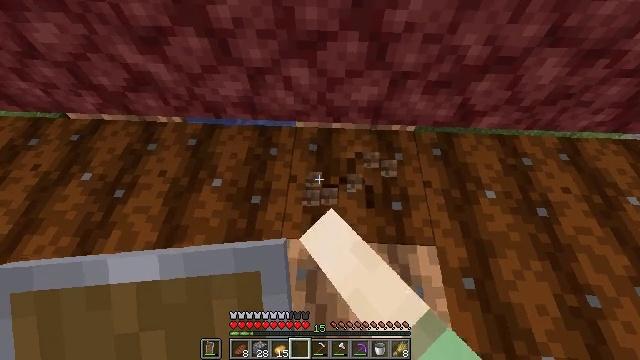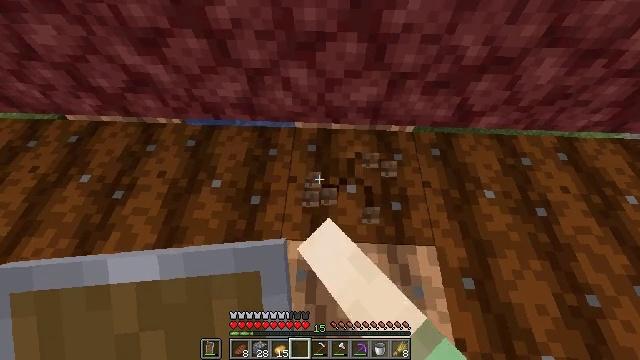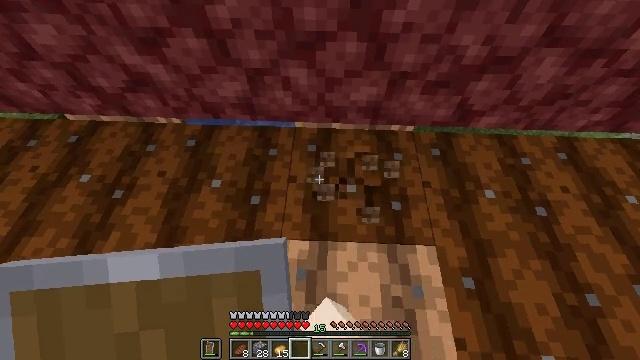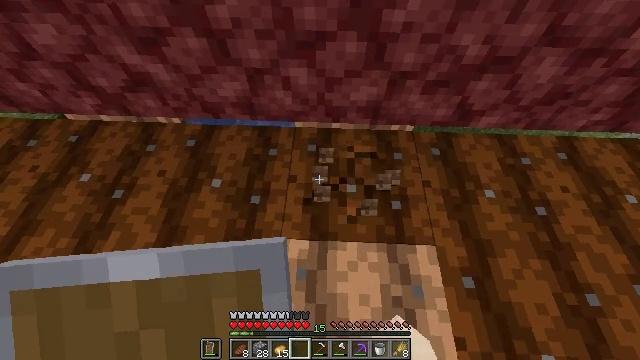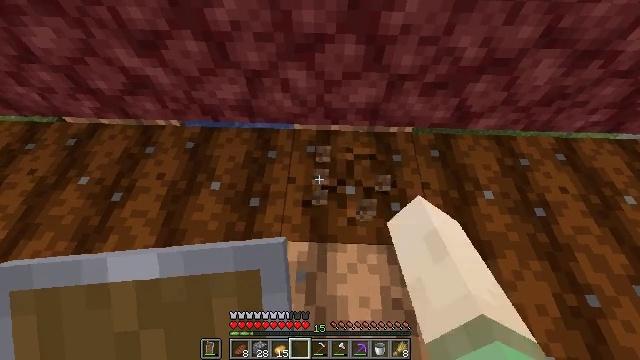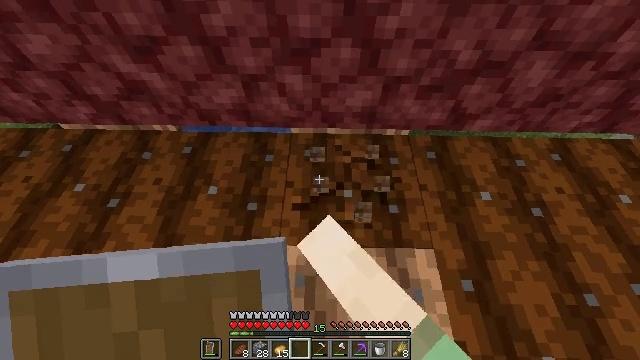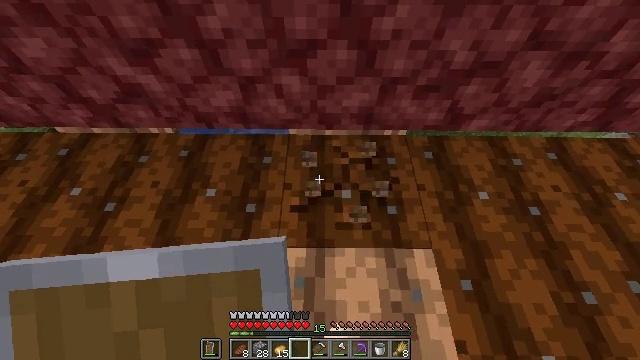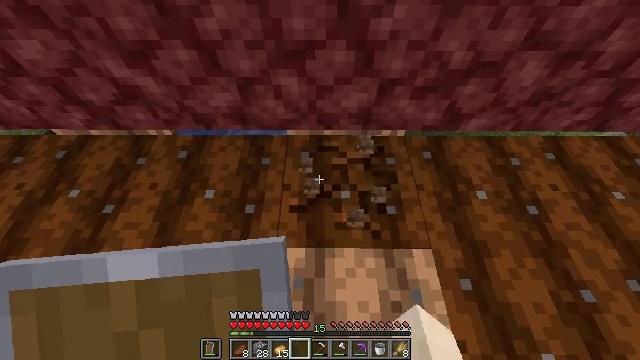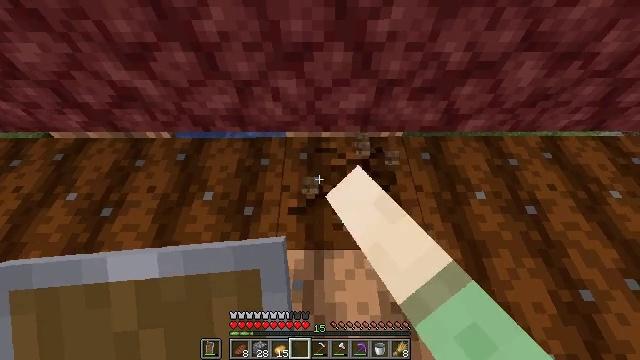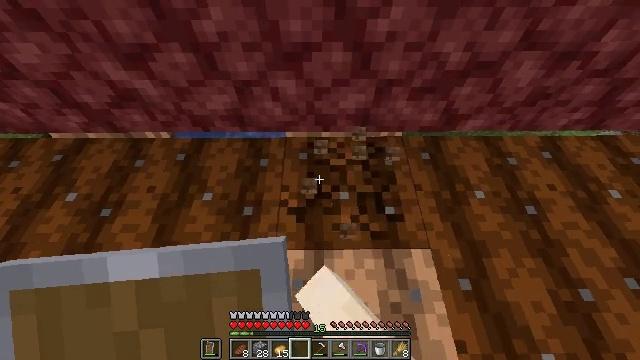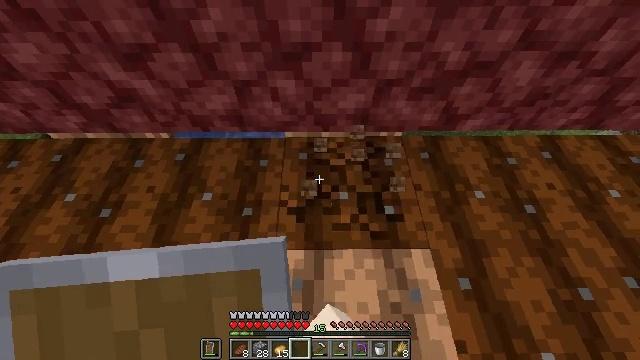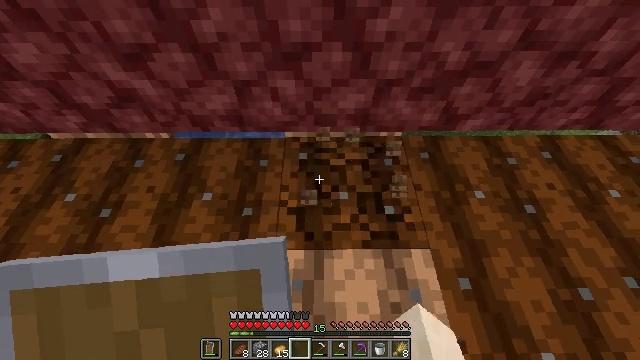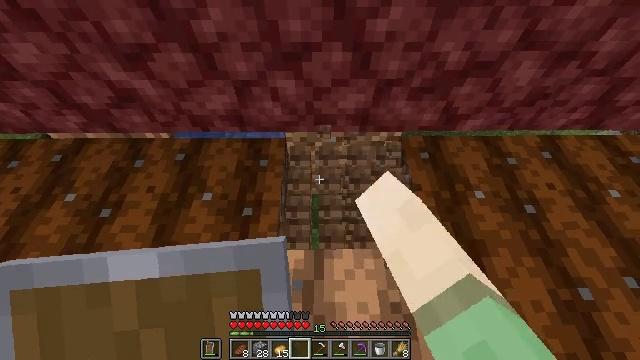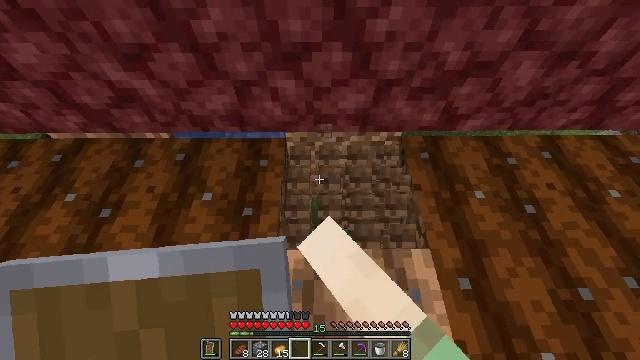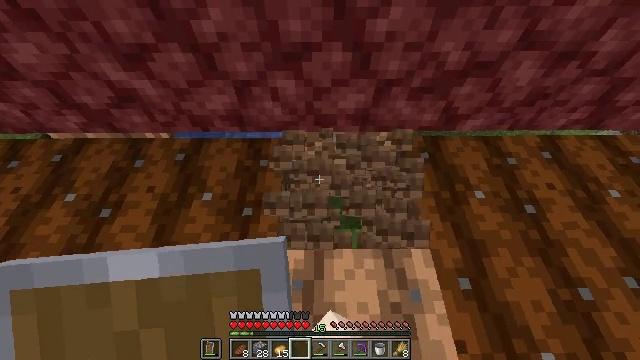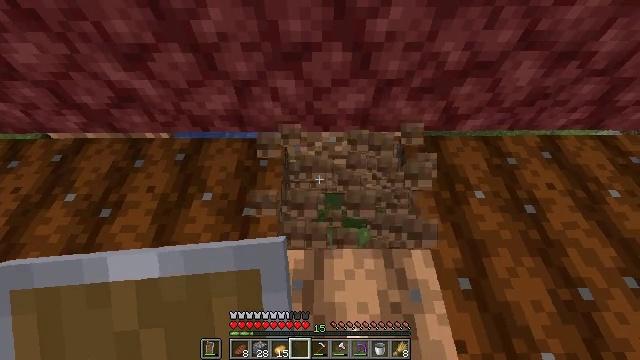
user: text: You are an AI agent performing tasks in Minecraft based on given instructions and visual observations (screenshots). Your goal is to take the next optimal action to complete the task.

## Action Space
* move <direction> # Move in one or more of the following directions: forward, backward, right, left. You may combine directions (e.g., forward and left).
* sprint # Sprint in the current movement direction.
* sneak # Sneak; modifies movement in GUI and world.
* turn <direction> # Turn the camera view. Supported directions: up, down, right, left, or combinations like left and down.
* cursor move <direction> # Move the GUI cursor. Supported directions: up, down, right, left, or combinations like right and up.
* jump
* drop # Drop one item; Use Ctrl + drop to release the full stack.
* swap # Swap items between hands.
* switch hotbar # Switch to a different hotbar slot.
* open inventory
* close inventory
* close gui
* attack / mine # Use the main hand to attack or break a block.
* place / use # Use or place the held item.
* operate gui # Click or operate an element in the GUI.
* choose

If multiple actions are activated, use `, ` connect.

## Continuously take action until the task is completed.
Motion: motion action
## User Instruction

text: Break the farmland to revert it to dirt.
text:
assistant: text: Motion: attack / mine
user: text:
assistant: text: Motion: attack / mine
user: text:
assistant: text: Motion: attack / mine
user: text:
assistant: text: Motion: attack / mine
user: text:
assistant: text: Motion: attack / mine
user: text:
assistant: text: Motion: attack / mine
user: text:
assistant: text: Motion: attack / mine
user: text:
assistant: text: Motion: attack / mine
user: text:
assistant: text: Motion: attack / mine
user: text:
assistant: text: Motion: attack / mine
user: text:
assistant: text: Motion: attack / mine
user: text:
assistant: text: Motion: attack / mine
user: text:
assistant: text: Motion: attack / mine
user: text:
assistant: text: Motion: attack / mine
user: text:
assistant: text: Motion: attack / mine
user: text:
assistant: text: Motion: attack / mine
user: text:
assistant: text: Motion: attack / mine